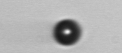
Label: bead